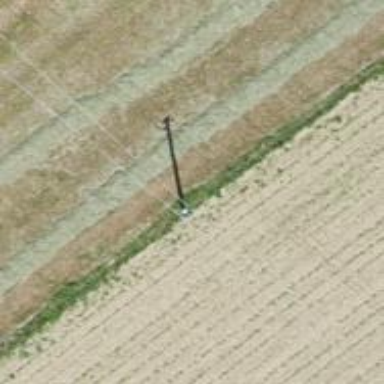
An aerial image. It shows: Power pole.